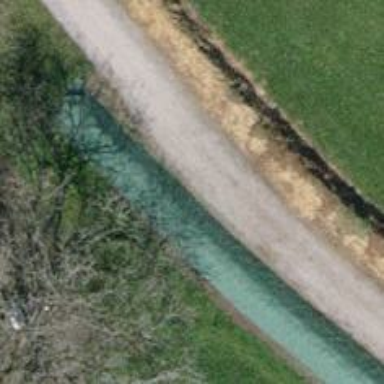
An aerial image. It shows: Service road with compacted surface.